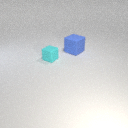
large blue rubber cube behind small cyan rubber cube